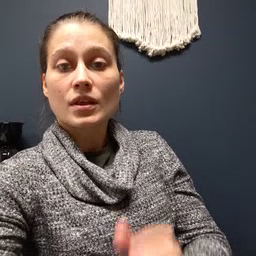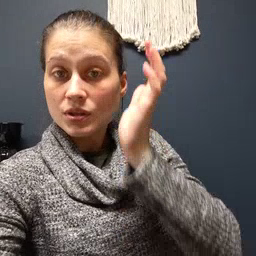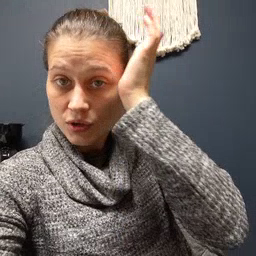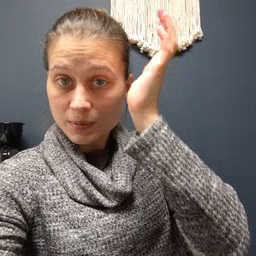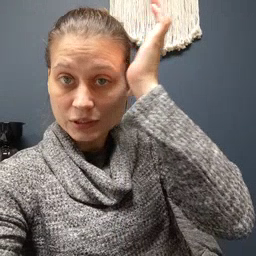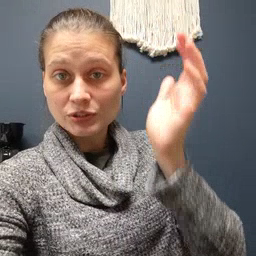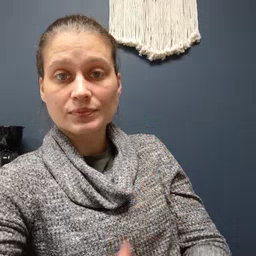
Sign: garbage